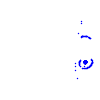
Particle: pion